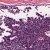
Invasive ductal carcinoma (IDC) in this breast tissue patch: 0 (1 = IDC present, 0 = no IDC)